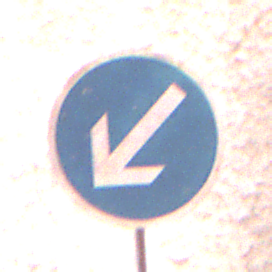
Verkehrszeichen: VorgeschriebeneVorbeifahrtLinks
Umgebung: Outdoor, Urban
Tageszeit: MorningAfternoon
Wetter: Clear
Licht: Natural
Jahreszeit: NotSpecified
Kontrast: MediumContrast